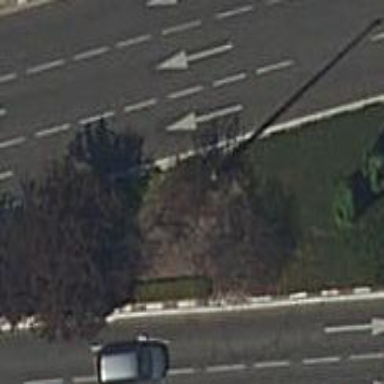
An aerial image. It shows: Grassy area with kerb barrier.